Interaction volume radius: 10 \u00c5
Interaction volume height: 20 \u00c5
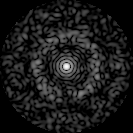
Disorder parameter: 0.8103